Question: I want to get all the Pre_Number where all Reconcile_Status related to that Pre_Number=null. In this case there should not be any item in list.If there would be some other Pre_number for eg. 7/2018 and it has two records and Reconcile_Status for those records is NULL then i should get one item in list that is 7/2018.

I tried
'''
var NoNReconciled = context.tbl_prerelease_invoice
.Where(x => x.Reconcile_Status==null)
.Select(y => new { y.Pre_number }).Distinct().ToList();
'''
But i got 6/2018
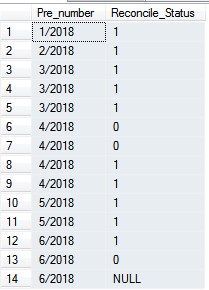
Answer: Well, your current attempt only checks that there is at least one record where 'Reconcile_Status' is null, but it doesn't check that there are no records with the same 'Pre_number' where 'Reconcile_Status' is not null.
This should do the trick:
'''
var NoNReconciled = context.tbl_prerelease_invoice
.Where(x => x.Reconcile_Status == null &&
!context.tbl_prerelease_invoice
.Any(y => y.Pre_number == x.Pre_number && y.Reconcile_Status != null)
).Select(y => new { y.Pre_number })
.Distinct().ToList();
'''